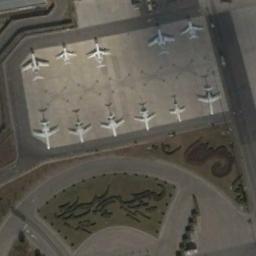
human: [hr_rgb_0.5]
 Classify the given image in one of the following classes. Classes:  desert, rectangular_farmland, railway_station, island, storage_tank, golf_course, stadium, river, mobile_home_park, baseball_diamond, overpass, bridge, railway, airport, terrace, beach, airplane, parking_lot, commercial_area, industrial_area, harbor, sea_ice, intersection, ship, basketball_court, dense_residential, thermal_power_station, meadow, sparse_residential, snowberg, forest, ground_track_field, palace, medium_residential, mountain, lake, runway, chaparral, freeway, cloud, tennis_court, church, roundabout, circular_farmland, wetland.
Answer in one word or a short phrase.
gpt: airplane